Field crop: tomato
Growth stage: 2
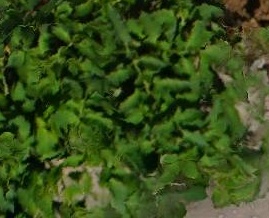
Species: tomato